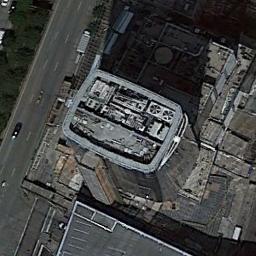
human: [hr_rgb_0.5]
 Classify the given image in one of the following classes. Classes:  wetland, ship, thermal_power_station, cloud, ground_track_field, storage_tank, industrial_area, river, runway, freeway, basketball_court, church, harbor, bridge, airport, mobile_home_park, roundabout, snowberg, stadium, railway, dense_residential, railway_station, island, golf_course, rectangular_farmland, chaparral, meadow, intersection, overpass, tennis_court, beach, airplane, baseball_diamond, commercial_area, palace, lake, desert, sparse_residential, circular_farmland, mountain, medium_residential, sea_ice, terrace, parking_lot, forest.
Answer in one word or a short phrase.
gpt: commercial_area